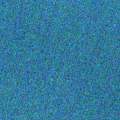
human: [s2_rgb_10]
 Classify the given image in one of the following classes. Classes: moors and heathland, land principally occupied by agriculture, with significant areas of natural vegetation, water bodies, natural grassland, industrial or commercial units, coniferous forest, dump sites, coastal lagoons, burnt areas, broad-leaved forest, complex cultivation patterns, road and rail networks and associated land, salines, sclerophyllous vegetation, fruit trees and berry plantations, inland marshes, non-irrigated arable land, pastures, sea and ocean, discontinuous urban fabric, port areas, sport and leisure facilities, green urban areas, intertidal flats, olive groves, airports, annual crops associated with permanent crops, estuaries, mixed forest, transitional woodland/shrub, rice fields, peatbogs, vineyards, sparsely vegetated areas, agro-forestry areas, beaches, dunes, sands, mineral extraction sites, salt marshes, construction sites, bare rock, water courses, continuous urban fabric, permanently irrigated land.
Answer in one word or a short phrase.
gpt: sea and ocean